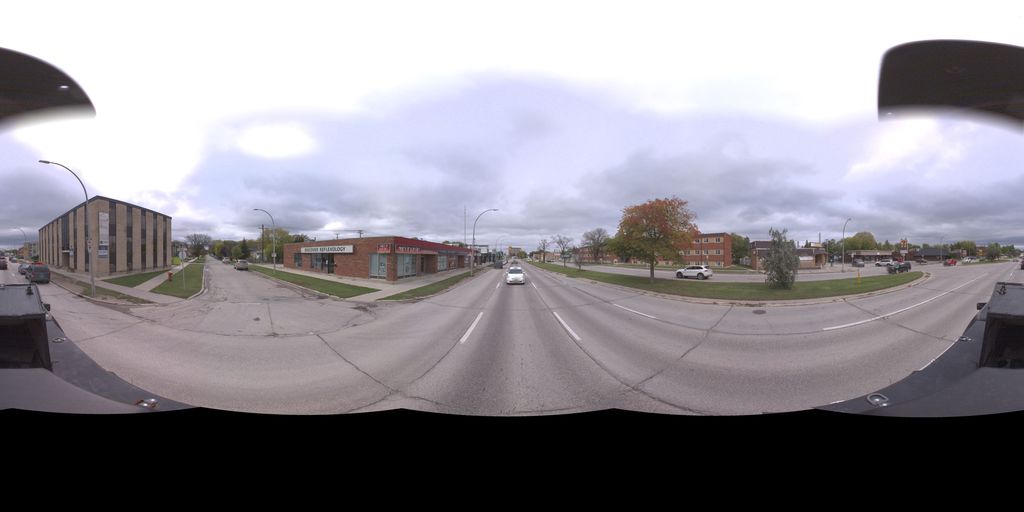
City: winnipeg